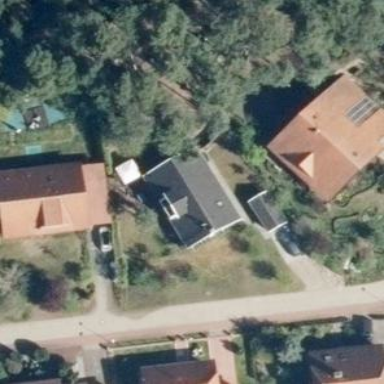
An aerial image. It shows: Gabled roof on residential building.